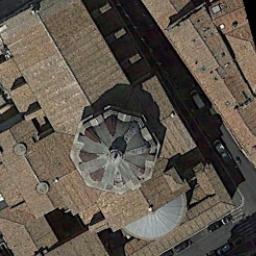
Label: church